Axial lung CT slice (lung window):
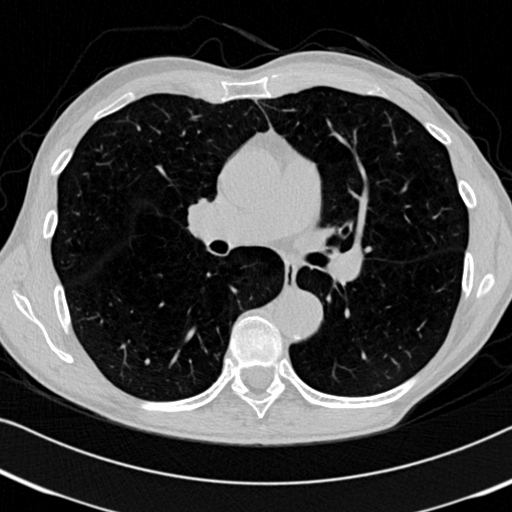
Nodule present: no